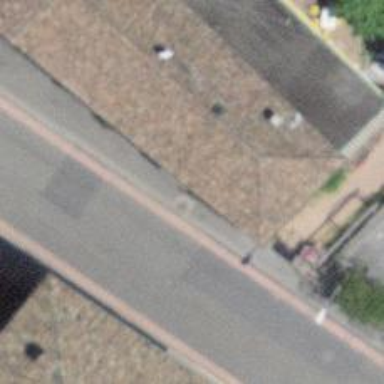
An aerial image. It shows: Restaurant.